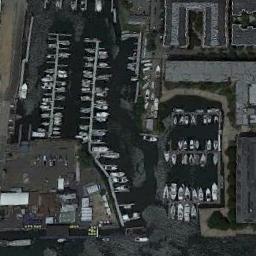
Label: harbor